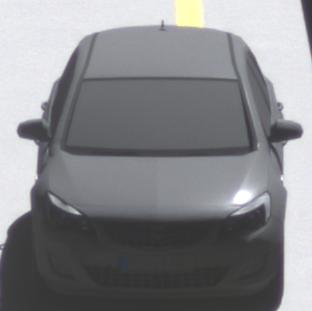
Make: Opel
Model: Astra 1.4 ecoFlex
Detailed model: Astra (J)
Model produced from: 2009/12
Model produced until: 2010/12
Doors: 5
Color: gray
Road condition: dry road
Daytime: midday
Contrast: high contrast